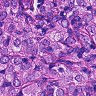
Metastatic tissue present: yes